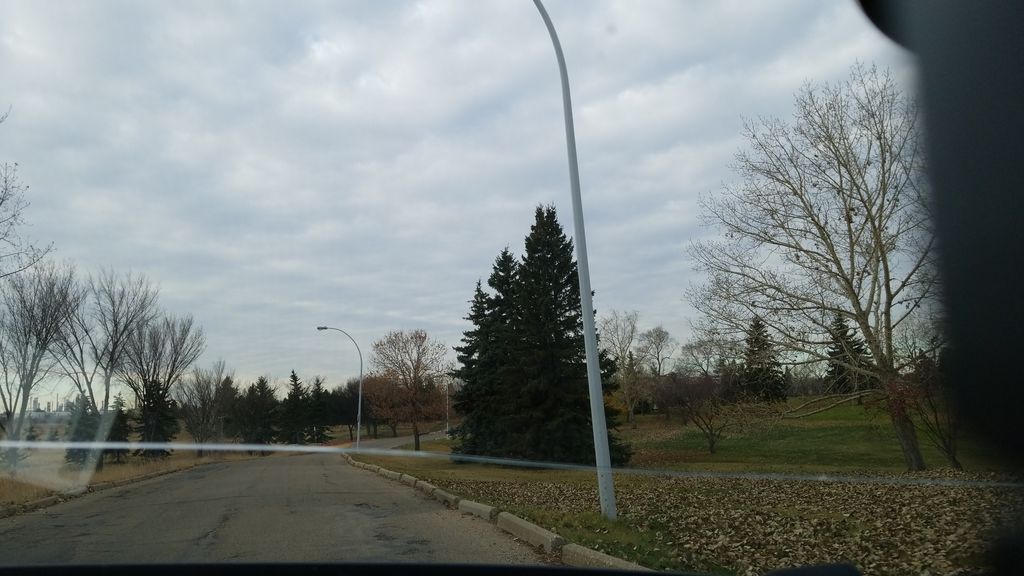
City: edmonton